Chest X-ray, AP view. Patient: 53 years old, sex M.
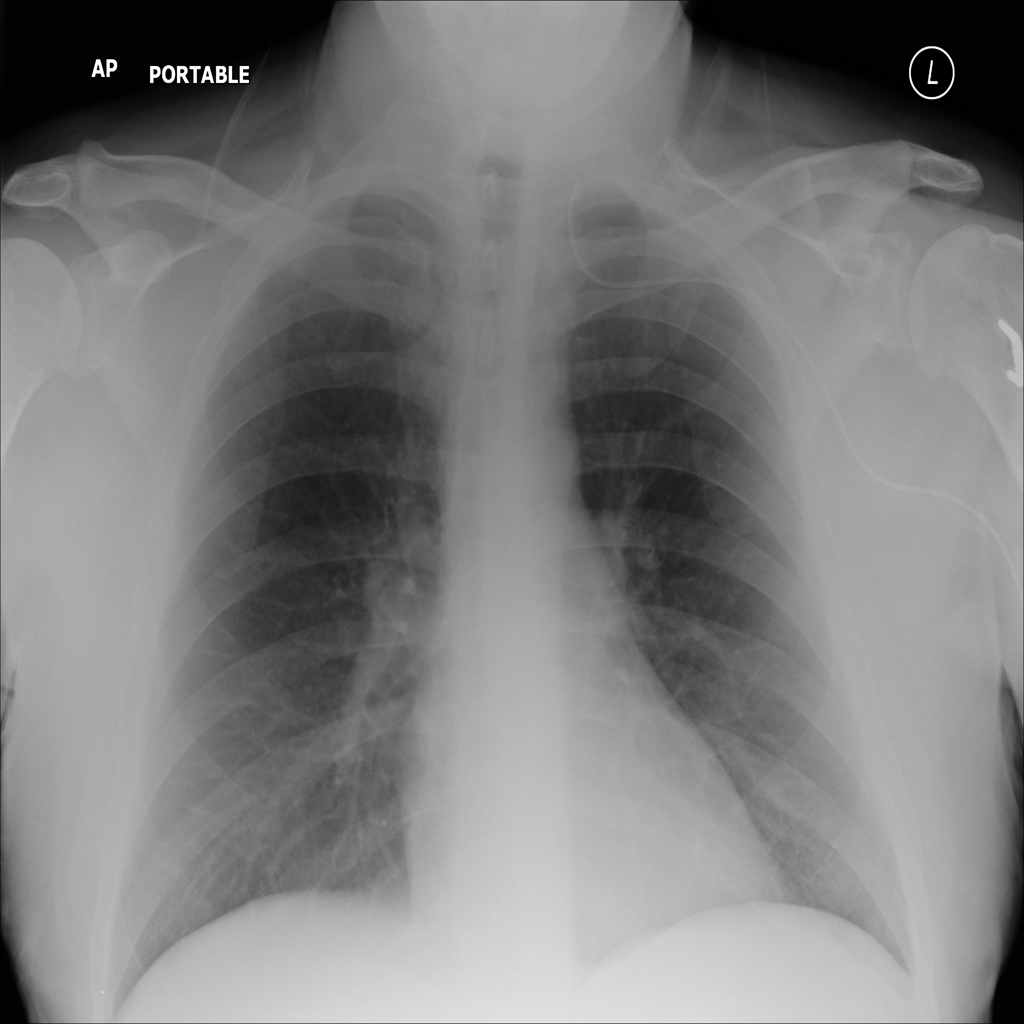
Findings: No Finding